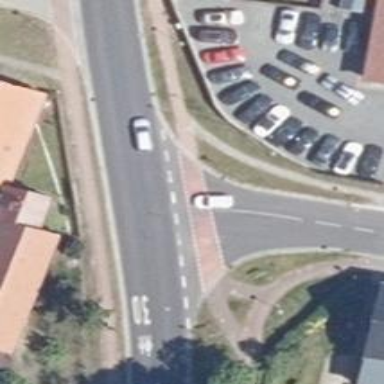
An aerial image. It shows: Uncontrolled crossing on the road.